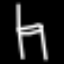
Label: chair